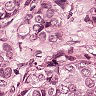
Metastatic tissue present: yes